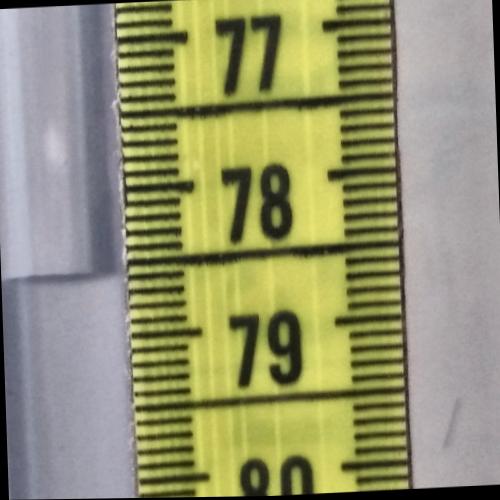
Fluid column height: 78.6 cm